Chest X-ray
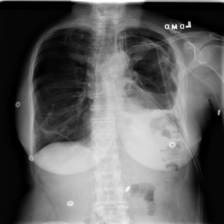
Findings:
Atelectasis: negative
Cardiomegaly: negative
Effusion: negative
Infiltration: negative
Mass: negative
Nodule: negative
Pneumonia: negative
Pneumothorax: positive
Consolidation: negative
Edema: negative
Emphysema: negative
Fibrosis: negative
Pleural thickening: negative
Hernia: negative